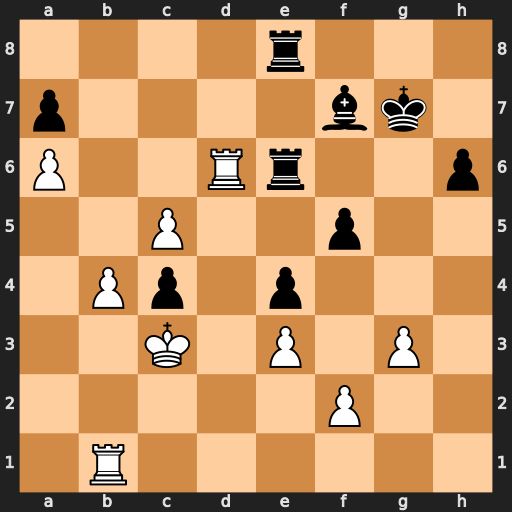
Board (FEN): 4r3/p4bk1/P2Rr2p/2P2p2/1Pp1p3/2K1P1P1/5P2/1R6
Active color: w
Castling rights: -
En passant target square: -
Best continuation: Rxe6 Bxe6 b5